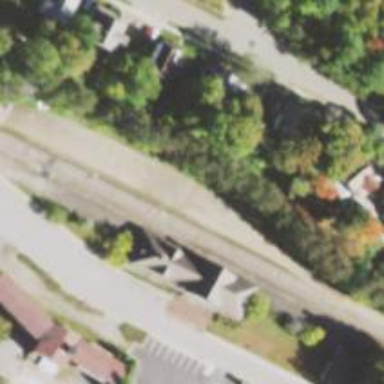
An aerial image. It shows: Historic railway station.